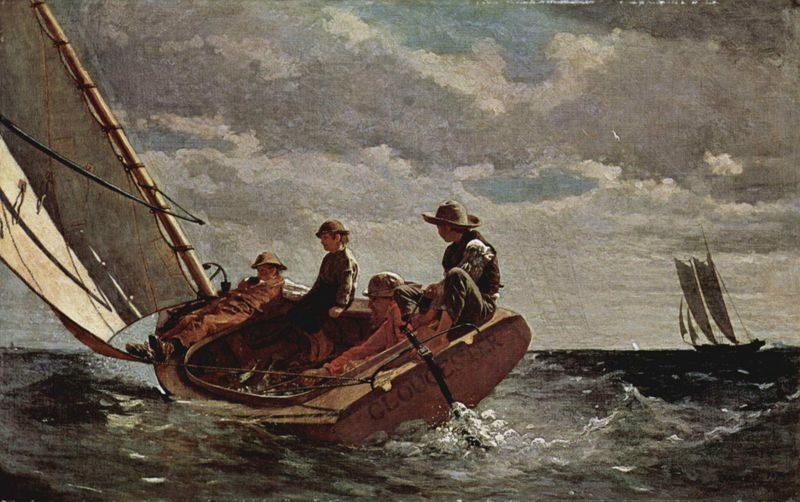
Titel: Es frischt auf
Künstler: Winslow Homer
Standort: Washington (District of Columbia)
Institution: National Gallery of Art
Schlagwörter: baum, blau, dunkel, fuß, gemälde, himmel, mann, meer, schatten, wasser, weiß, wolken, aquarell, grün, impressionismus, landschaft, menschen, ocker, see, sitzen, bewegung, braun, frankreich, grau, holz, hut, hüte, licht, männer, schwarz, rot, tuch, wolke, malerei, hemd, hose, jung, kappe, kappen, leinen, mensch, niederlande, öl, ferne, horizont, vögel, weite, wind, sonne, mantel, realismus, sitzend, familie, kind, personen, vater, england, rosa, schräg, boot, boote, genre, kahn, kinder, ruder, turm, bewölkt, gischt, schiff, schiffe, schrift, segel, segelboot, sommer, welle, wellen, ruhe, liegen, schlafen, genrebild, genremalerei, naturalismus, zwei, schuhe, fischer, jungen, knaben, leine, mast, segelschiff, ausflug, idylle, treiben, bug, masten, schaum, strömung, lehnen, luft, möwen, ostsee, seenot, seestück, seile, sturm, tau, turner, wellengang, wetter, wogen, freizeit, ruderboot, rudern, sport, strohhüte, wettkampf, stimmung, junge, liegend, weste, seitenlicht, sonnenhut, segelboote, takelage, taue, segeln, segler, name, vier, barfuss, eisen, dunkelgrau, links, leuchtturm, seil, jungs, jugend, gefahr, scharz, rennen, helm, sonnig, ferien, regatta, seegang, seefahrt, kurve, fisch, feiertag, gut, strudel, reise, sonnenschein, junger, ausreiten, frei, muschel, anker, nordsee, segeltuch, schief, blasen, wende, filz, söhne, sonnen, fischen, nackte füsse, spass, filzhut, horizint, heck, pinne, george, bootsfahrt, decken, steuerbord, zweimaster, brise, seeleute, lichtreflexionen, schif, sonn, schräglage, fock, böe, steuer, kippen, abenteuer, kreuzen, jungens, steuermann, halse, jolle, steuerruder, tiefes wasser, blick nach links, segelturn, backbord, segeltörn, wolkenstimmung, unbeschwertheit, amwindkurs, aufgewühlte see, boot vier jungs, bändsel, egelboot, finne, fischt, gloucester, gloucestet, glouchester, kielwasser, mannöver, querlage, schlagseite, törn, vorschoter, weser, winf, mwwe, jungen gemälde, geouces